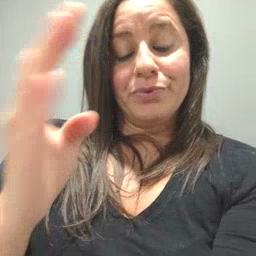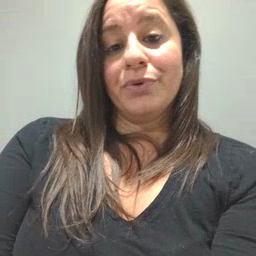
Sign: blue